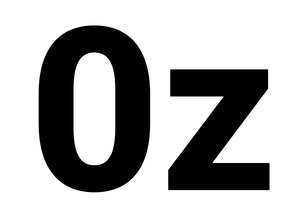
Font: Roboto_ExtraBold